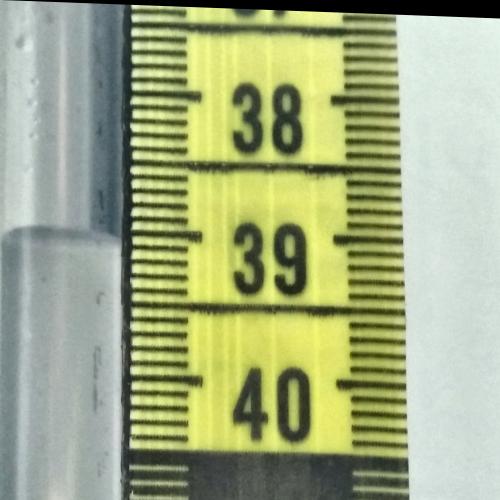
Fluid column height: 39.1 cm